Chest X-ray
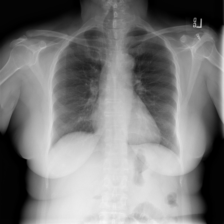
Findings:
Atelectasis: negative
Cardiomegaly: negative
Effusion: negative
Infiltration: negative
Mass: negative
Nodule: negative
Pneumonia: negative
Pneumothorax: negative
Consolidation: negative
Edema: negative
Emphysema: negative
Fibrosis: negative
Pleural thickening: negative
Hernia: negative